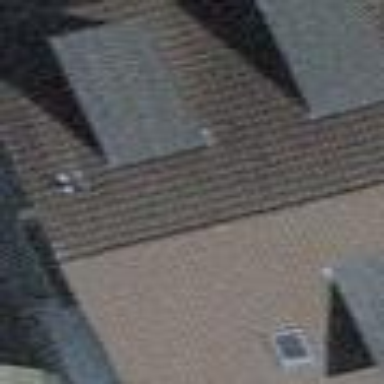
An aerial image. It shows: Gabled roof on residential building.